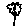
Label: flower